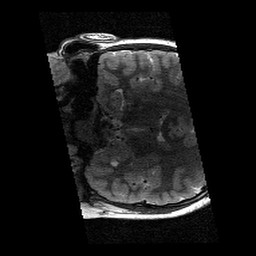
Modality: T2w
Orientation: coronal
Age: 10
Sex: male
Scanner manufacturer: siemens
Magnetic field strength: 3 T
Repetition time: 9.23 s
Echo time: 0.067 s